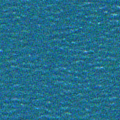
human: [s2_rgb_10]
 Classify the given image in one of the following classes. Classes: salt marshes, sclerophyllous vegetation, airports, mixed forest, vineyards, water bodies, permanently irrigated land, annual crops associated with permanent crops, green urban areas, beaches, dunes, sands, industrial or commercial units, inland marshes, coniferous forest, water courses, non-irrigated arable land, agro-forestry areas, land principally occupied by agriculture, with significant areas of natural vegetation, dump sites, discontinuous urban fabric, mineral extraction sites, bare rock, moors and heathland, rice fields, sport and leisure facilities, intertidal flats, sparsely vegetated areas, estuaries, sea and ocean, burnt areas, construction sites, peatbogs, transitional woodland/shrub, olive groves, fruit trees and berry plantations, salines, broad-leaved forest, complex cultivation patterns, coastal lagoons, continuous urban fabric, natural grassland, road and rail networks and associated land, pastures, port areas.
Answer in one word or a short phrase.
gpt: sea and ocean